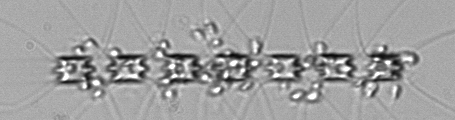
Label: Chaetoceros_didymus_TAG_external_flagellate